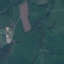
Land use / land cover class: Pasture